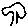
Label: tree